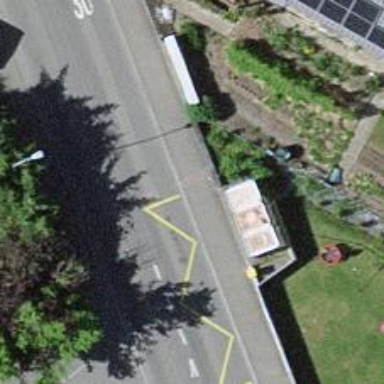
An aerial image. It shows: Platform for public transport on the road.